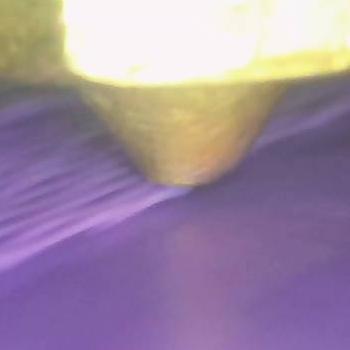
Flow rate: 33%